Interaction volume radius: 5 \u00c5
Interaction volume height: 10 \u00c5
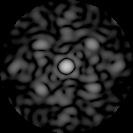
Disorder parameter: 0.5404